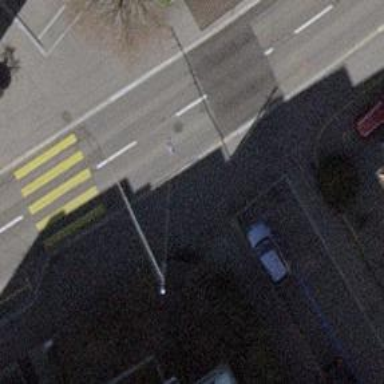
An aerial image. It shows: Unmarked crossing with traffic calming table on the road.